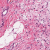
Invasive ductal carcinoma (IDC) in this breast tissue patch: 0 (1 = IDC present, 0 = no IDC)